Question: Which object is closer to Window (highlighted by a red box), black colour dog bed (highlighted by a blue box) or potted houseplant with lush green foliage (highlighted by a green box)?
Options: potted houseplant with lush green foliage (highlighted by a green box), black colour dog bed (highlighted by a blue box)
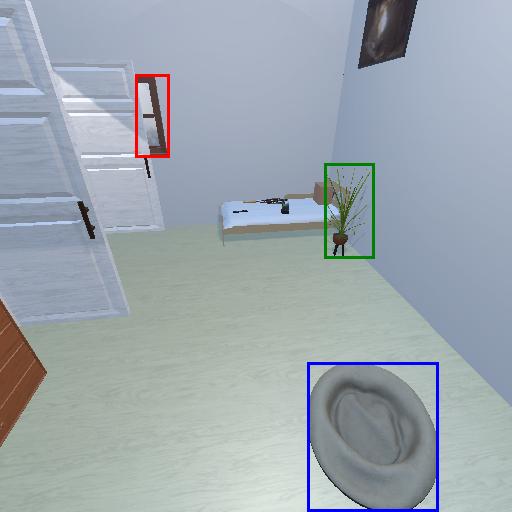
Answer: potted houseplant with lush green foliage (highlighted by a green box)